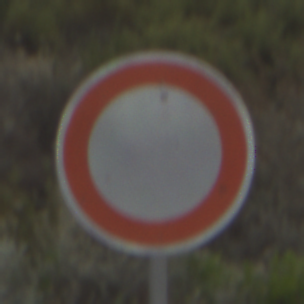
Verkehrszeichen: VerbotFahrzeugeAllerArt
Umgebung: Outdoor, Nature
Tageszeit: Midday
Wetter: Overcast
Licht: Natural
Jahreszeit: NotSpecified
Kontrast: LowContrast